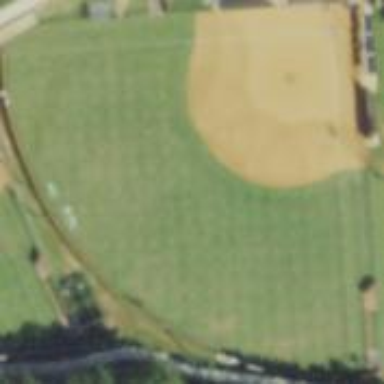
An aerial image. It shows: Baseball pitch for leisure land activities.